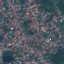
Land use / land cover class: Residential